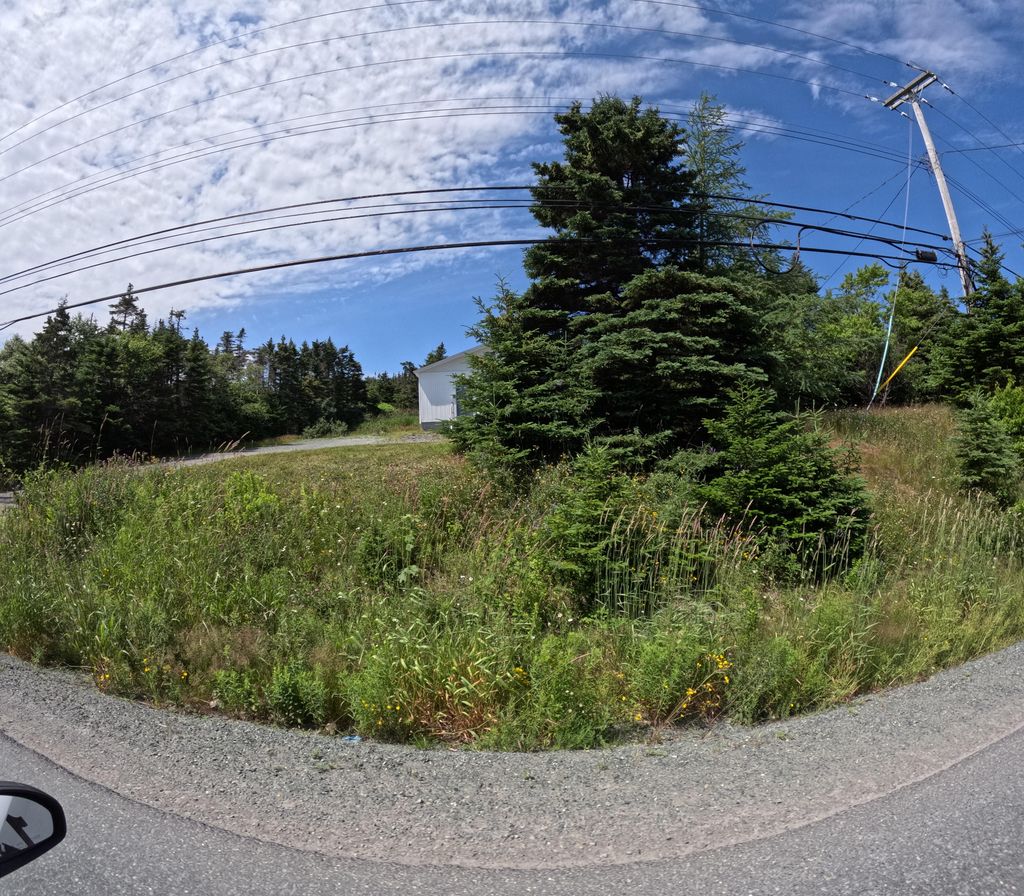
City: st_johns